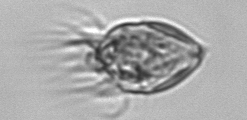
Label: Strombidium_morphotype1